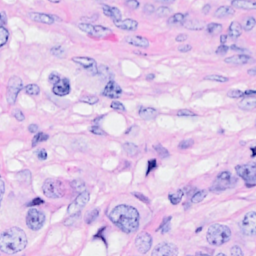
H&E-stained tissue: Breast